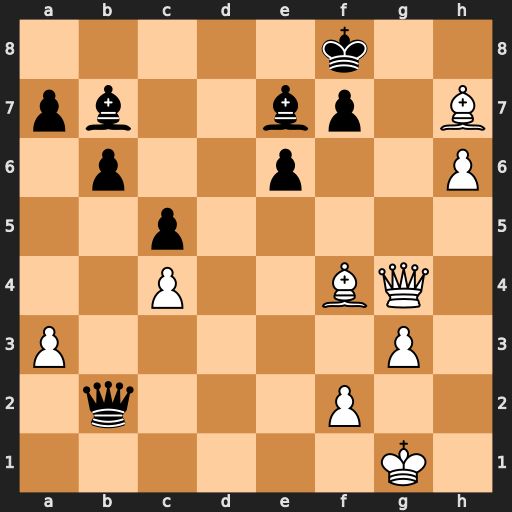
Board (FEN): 5k2/pb2bp1B/1p2p2P/2p5/2P2BQ1/P5P1/1q3P2/6K1
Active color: w
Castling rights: -
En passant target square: -
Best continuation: Qg8#